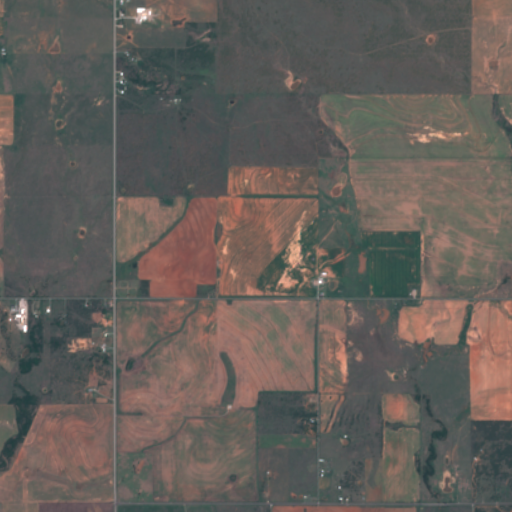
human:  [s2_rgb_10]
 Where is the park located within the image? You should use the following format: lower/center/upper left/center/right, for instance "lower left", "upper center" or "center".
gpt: The park is located in the center left of the image.
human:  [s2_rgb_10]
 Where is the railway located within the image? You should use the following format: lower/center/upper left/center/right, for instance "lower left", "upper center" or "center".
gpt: The railway is located in the left of the image.
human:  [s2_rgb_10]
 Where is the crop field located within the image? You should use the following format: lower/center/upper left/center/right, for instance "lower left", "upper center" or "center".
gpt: There is no crop field in the image.